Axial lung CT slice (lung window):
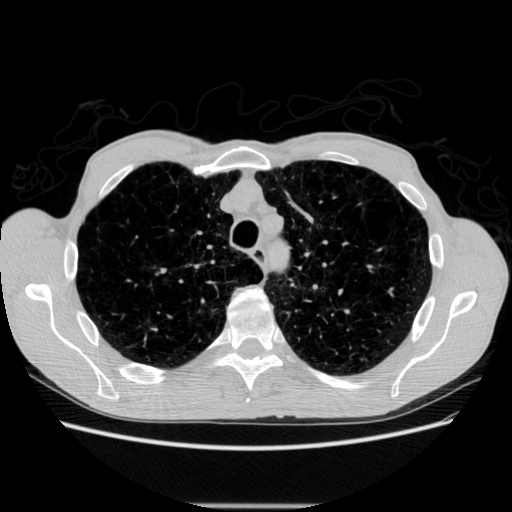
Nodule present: no